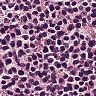
Metastatic tissue present: no